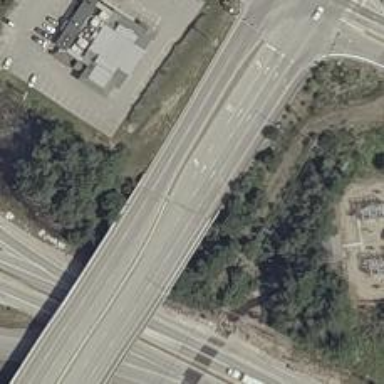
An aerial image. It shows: Secondary road with asphalt surface passing over bridge.